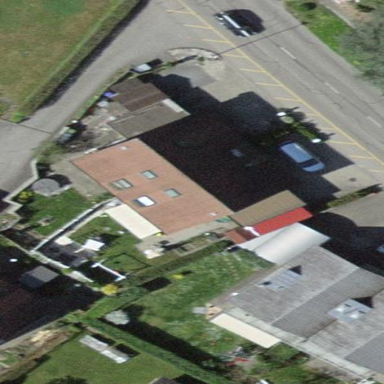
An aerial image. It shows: Terrace-style building with gabled roof.